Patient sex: M
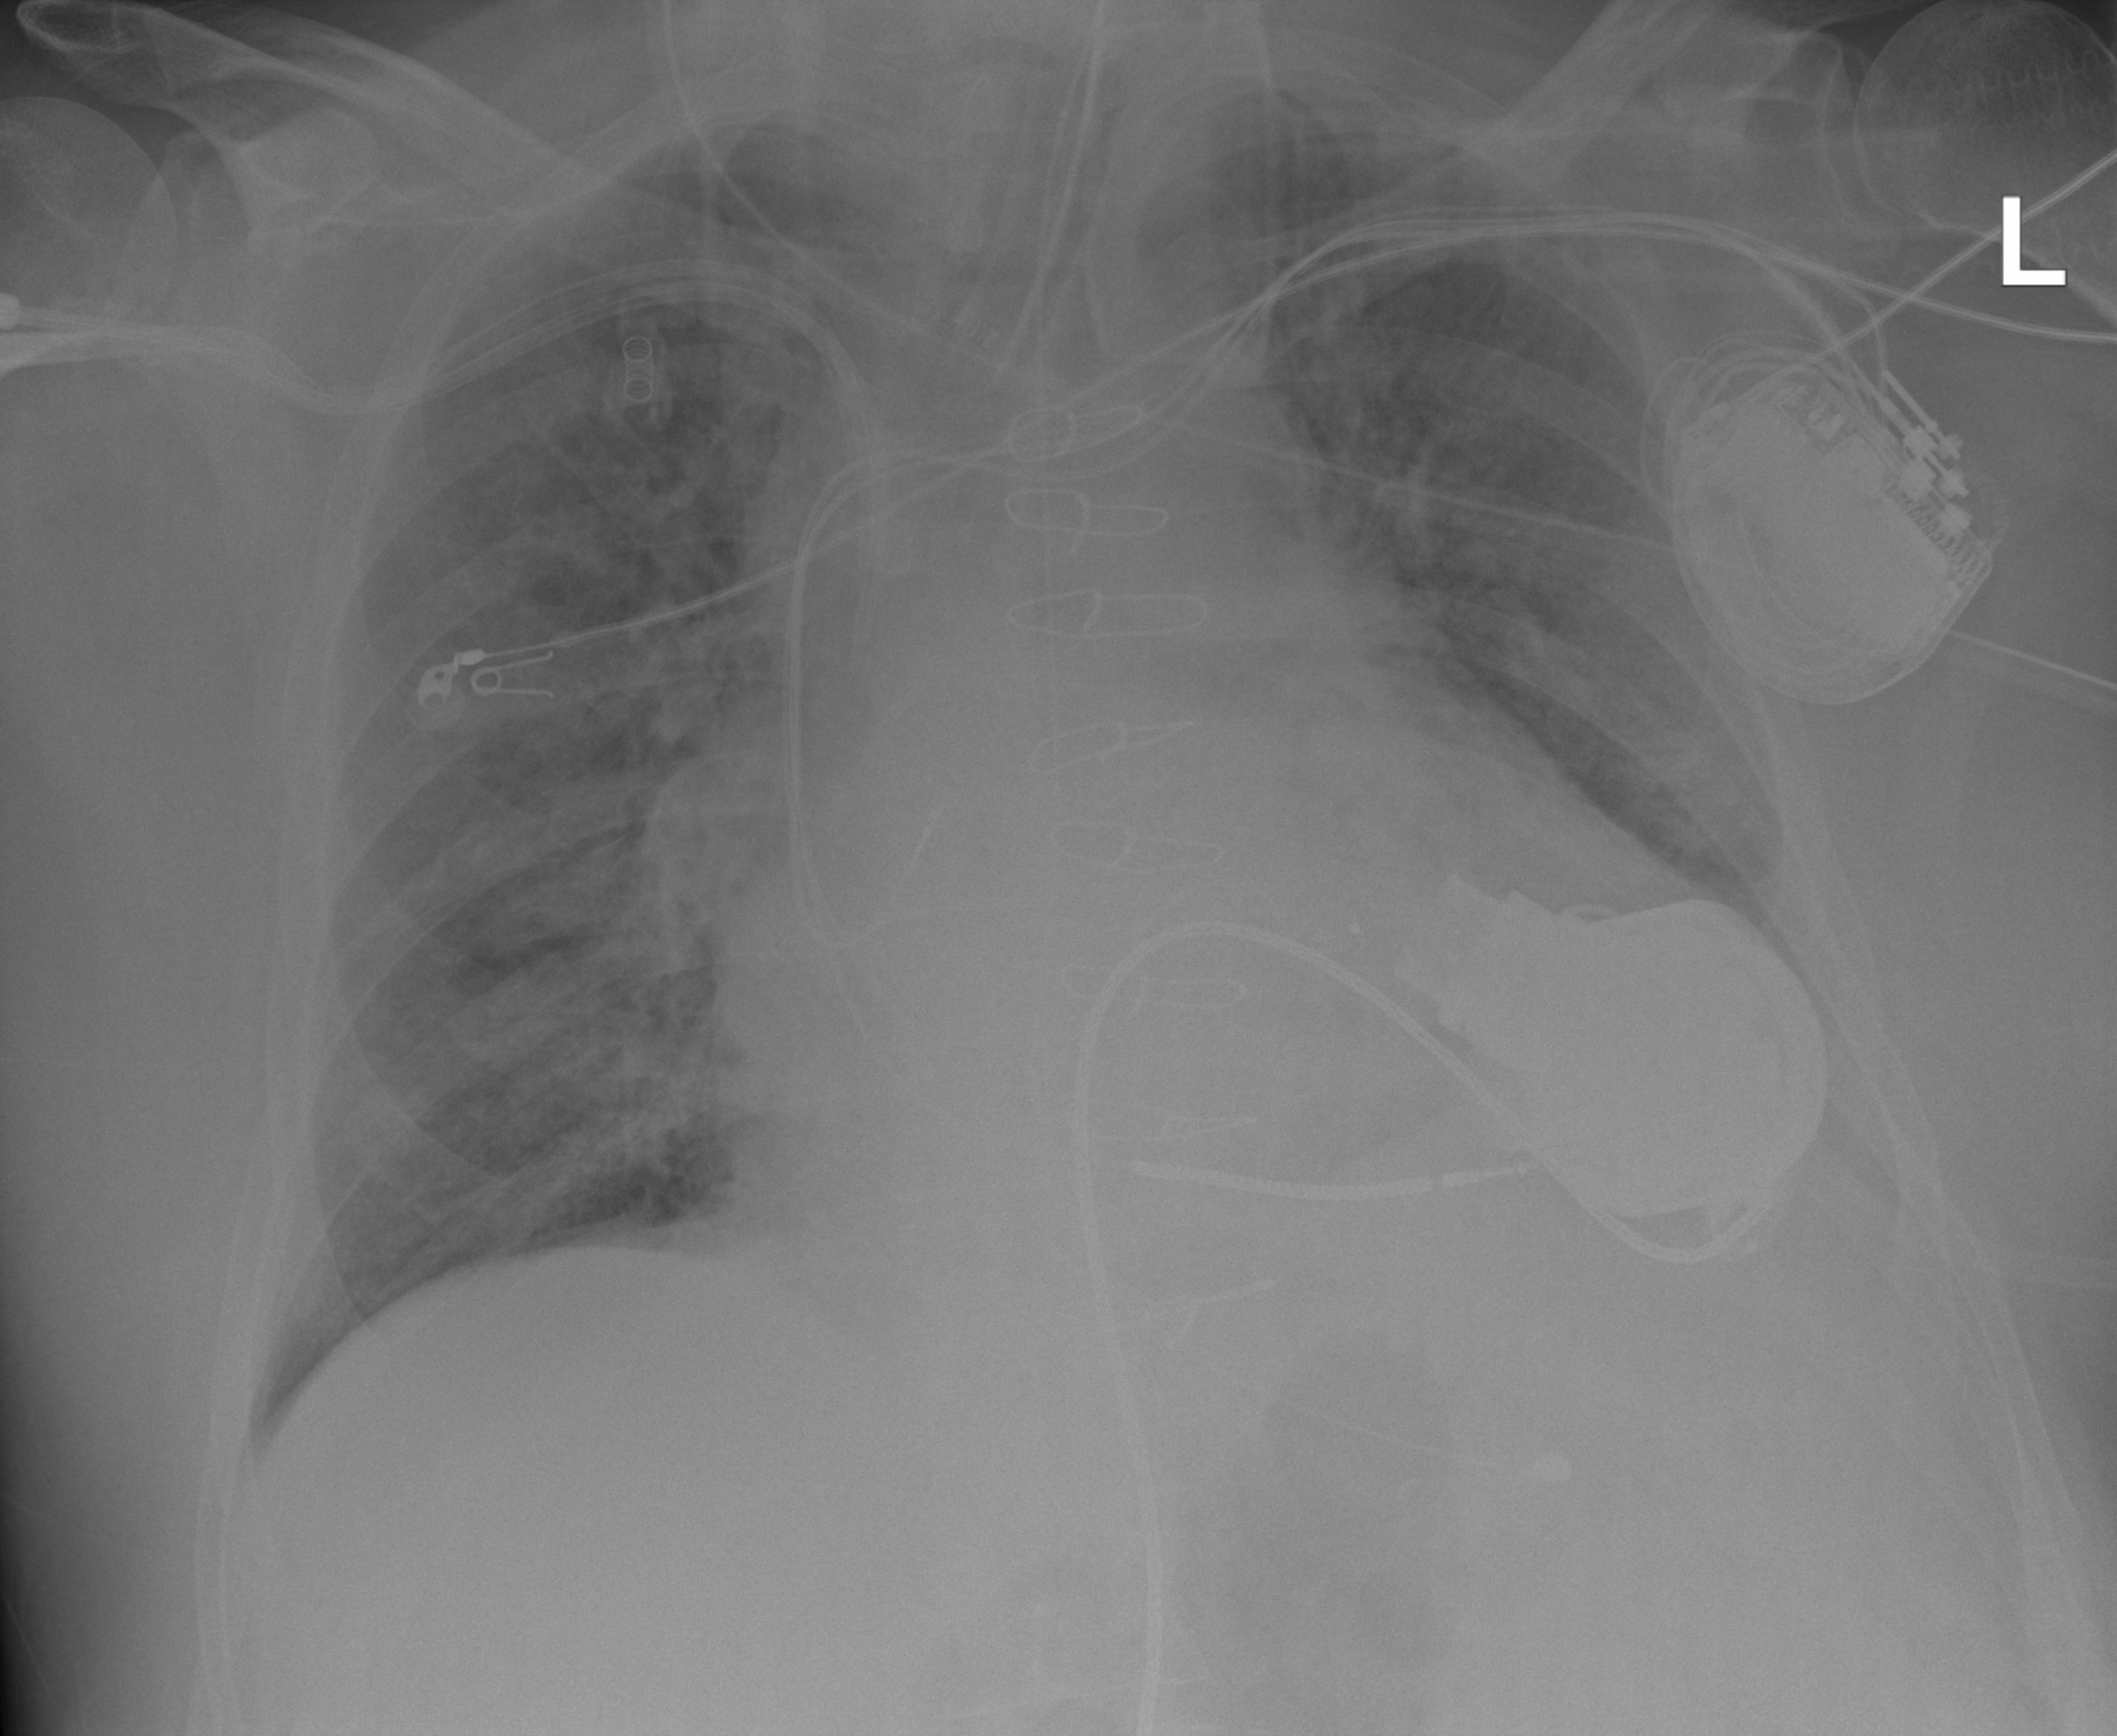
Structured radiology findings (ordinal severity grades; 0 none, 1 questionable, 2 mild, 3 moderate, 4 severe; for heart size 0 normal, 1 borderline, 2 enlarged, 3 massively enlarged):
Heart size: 2
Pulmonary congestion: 2
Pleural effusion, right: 0
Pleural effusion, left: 2
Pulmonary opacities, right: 2
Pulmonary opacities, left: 0
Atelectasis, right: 0
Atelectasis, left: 2